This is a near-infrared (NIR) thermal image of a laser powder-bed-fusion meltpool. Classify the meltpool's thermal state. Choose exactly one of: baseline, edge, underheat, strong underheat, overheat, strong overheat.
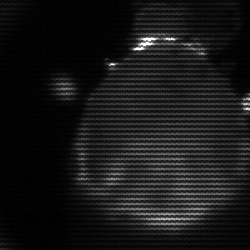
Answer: edge